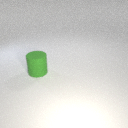
large green rubber cylinder